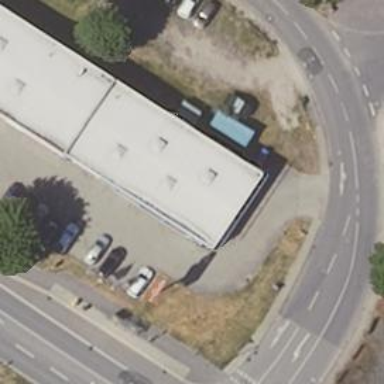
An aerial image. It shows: Commercial building housing car repair shop.